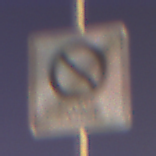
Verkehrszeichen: EndeEingeschraenktesHalteverbotZone
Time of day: Night
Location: Outdoor (Urban)
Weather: PartlyCloudy
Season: NotSpecified
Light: Natural